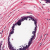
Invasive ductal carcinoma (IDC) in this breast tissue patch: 0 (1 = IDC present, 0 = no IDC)